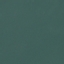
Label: SeaLake